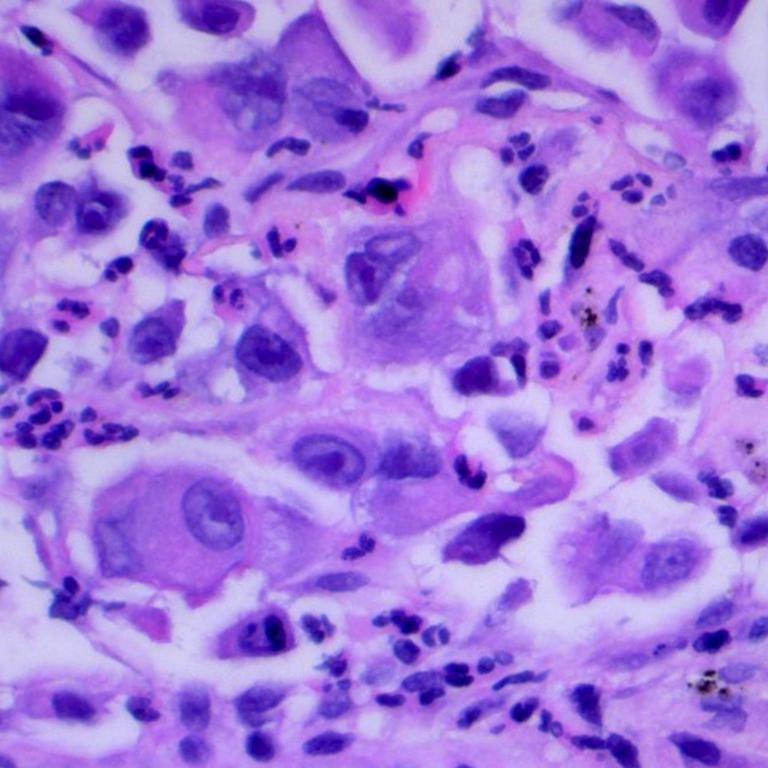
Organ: lung
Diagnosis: adenocarcinomas